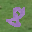
Label: 8